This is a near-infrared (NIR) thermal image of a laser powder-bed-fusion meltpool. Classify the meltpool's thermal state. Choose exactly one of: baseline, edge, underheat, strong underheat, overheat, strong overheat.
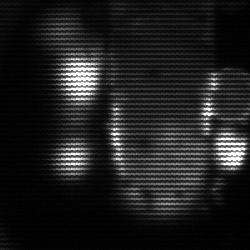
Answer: strong underheat